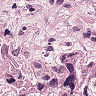
Metastatic tissue present: yes